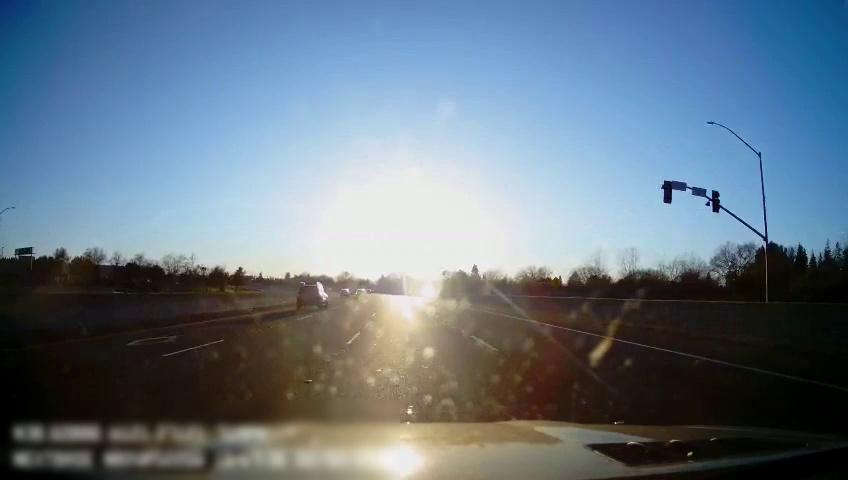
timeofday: Day
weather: Sunny
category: Drivable Space
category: Vehicles | SUV
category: Vehicles | Car
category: Vehicles | SUV
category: Lanes | Alternate Lane
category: Lanes | Alternate Lane
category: Lanes | Current Lane
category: Lanes | Current Lane
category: Lanes | Alternate Lane
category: Traffic | Lights
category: Traffic | Lights